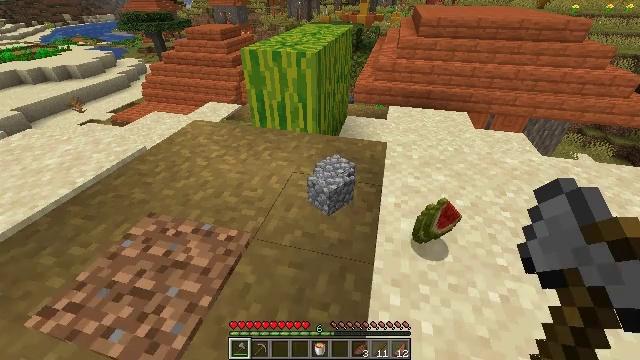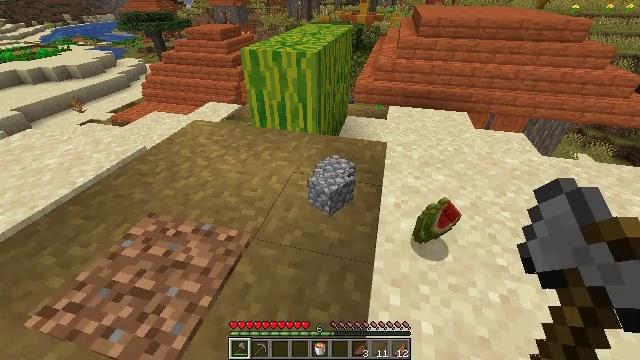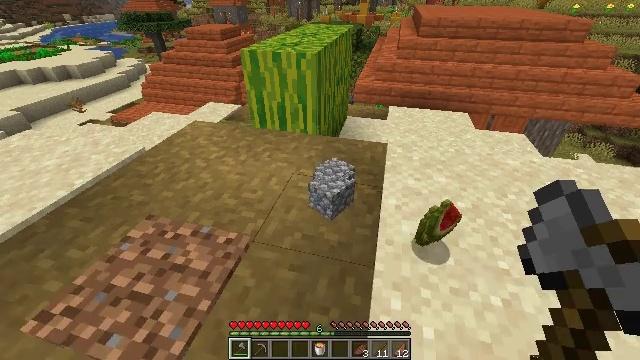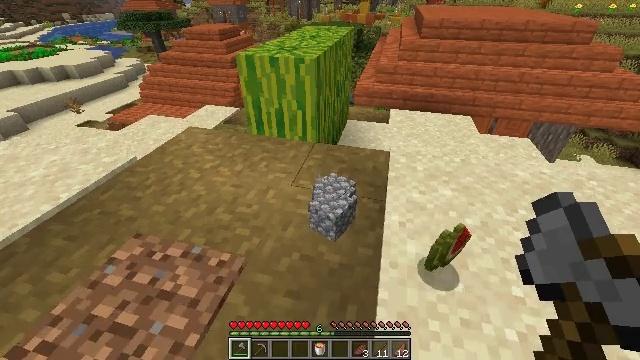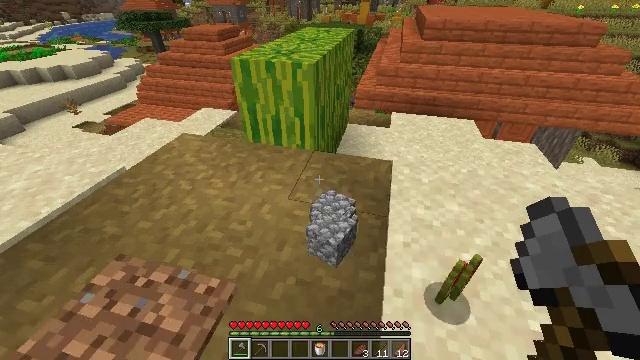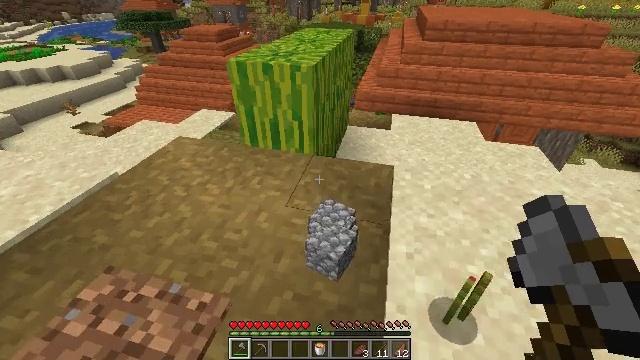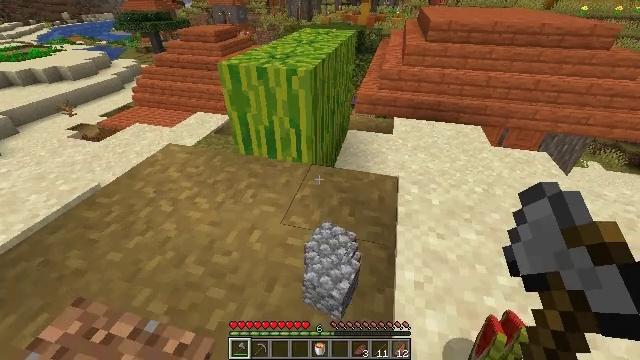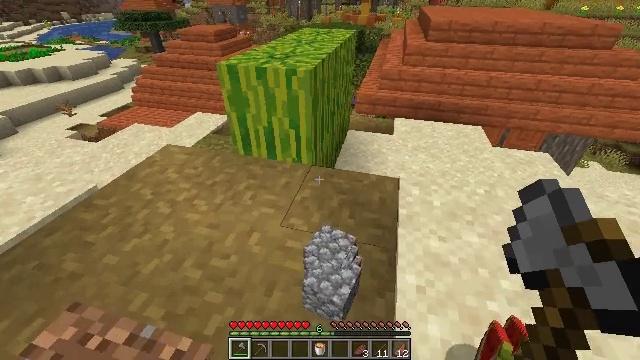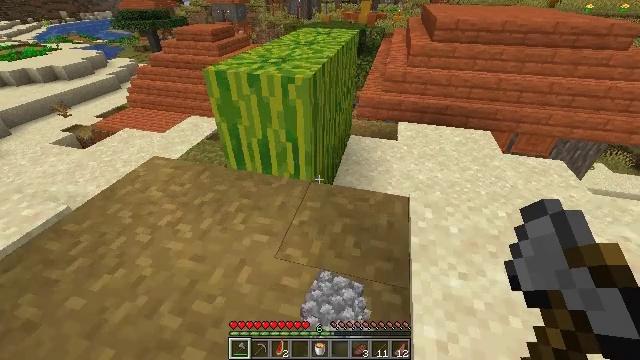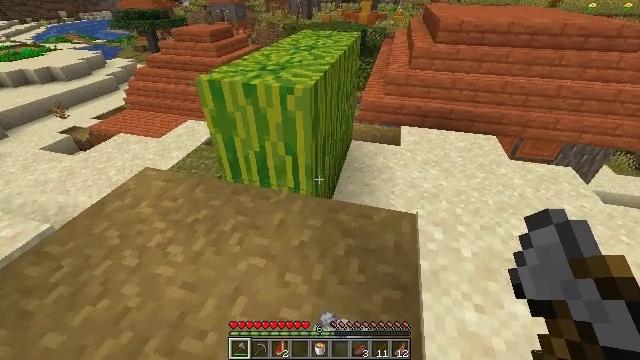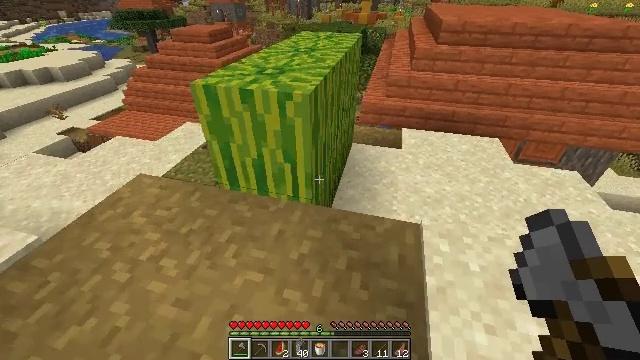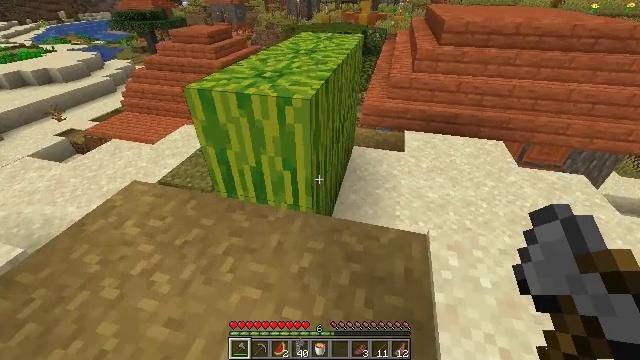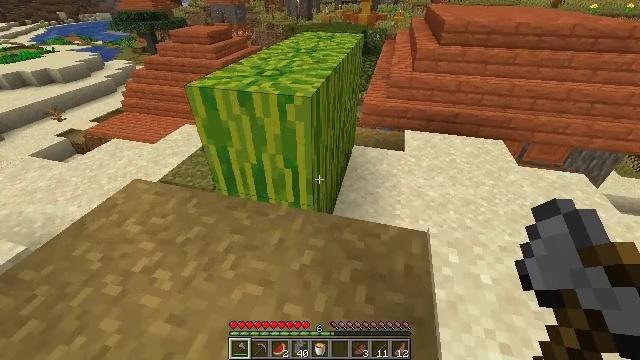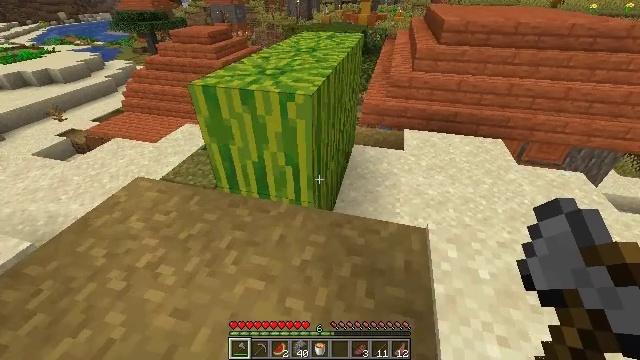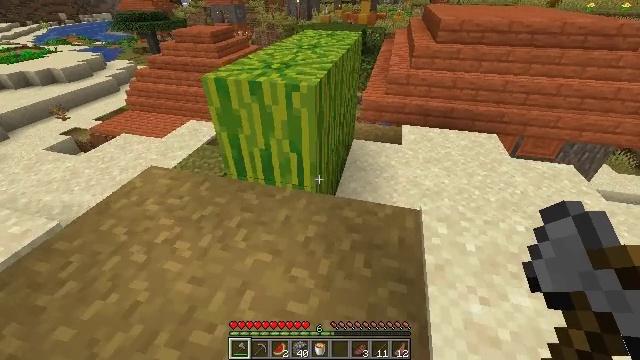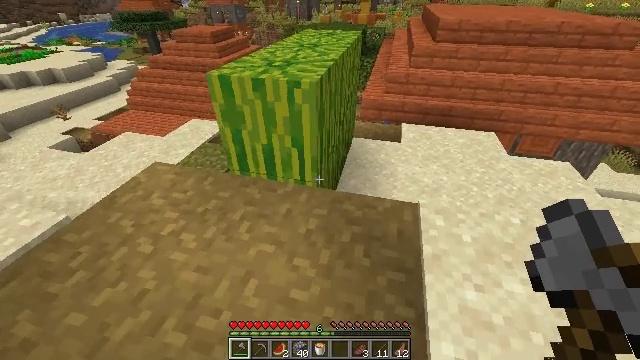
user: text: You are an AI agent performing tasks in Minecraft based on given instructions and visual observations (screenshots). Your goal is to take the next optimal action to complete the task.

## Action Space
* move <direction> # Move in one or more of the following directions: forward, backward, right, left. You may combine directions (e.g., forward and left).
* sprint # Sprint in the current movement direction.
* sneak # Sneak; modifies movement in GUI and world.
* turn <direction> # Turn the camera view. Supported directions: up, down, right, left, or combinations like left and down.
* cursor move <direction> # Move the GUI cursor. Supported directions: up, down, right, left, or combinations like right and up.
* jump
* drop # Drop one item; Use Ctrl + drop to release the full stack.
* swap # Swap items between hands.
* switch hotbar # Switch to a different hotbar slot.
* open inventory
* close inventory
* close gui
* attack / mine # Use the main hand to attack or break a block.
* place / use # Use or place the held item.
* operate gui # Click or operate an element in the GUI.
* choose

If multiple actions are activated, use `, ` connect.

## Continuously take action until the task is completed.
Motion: motion action
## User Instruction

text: Attack the melon to collect it.
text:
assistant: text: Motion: no_op
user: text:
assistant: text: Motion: move forward
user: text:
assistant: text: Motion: move forward
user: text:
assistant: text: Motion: move forward
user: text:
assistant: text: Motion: move forward
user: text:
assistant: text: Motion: move forward
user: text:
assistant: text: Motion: move forward
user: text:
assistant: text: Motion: move forward
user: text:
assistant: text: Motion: move forward
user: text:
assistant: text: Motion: no_op
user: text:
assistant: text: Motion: no_op
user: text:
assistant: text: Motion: move back
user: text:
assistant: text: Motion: move back
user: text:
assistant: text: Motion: move back
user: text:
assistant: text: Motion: move back
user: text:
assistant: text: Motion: no_op
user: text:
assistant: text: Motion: no_op
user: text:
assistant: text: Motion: no_op
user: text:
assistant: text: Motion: no_op
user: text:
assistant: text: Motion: no_op
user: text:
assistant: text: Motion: open inventory
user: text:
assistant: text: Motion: open inventory
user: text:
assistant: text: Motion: no_op
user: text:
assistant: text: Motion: no_op
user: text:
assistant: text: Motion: no_op
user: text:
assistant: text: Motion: no_op
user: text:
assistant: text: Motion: no_op
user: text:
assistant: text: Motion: no_op
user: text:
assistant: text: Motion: no_op
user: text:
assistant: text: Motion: no_op